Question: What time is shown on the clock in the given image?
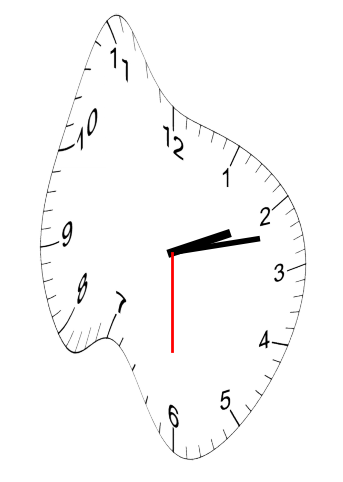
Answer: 02:12:30